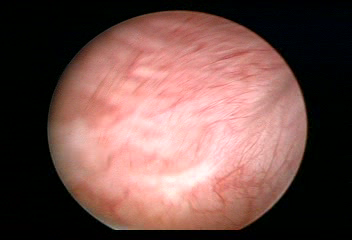
Modality: WLC
Class: Normal mucosa
Bladder cancer association: No